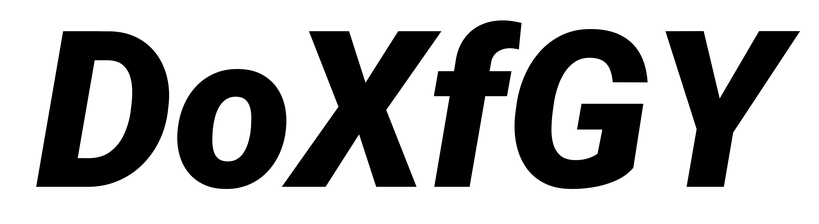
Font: Roboto-Italic_Black_Italic